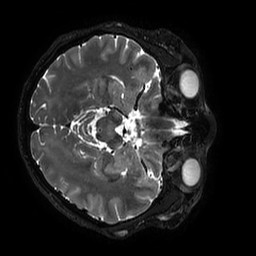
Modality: T2w
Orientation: axial
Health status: ill
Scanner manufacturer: philips
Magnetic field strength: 3 T
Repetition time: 2.5 s
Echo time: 0.331 s